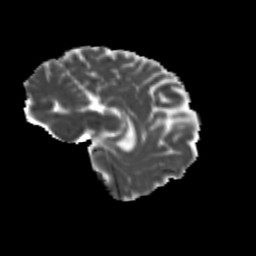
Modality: MD
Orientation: sagittal
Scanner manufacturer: siemens
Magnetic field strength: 3 T
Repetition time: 9.2 s
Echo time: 0.084 s